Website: crate-barrel
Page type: delivery-shipping
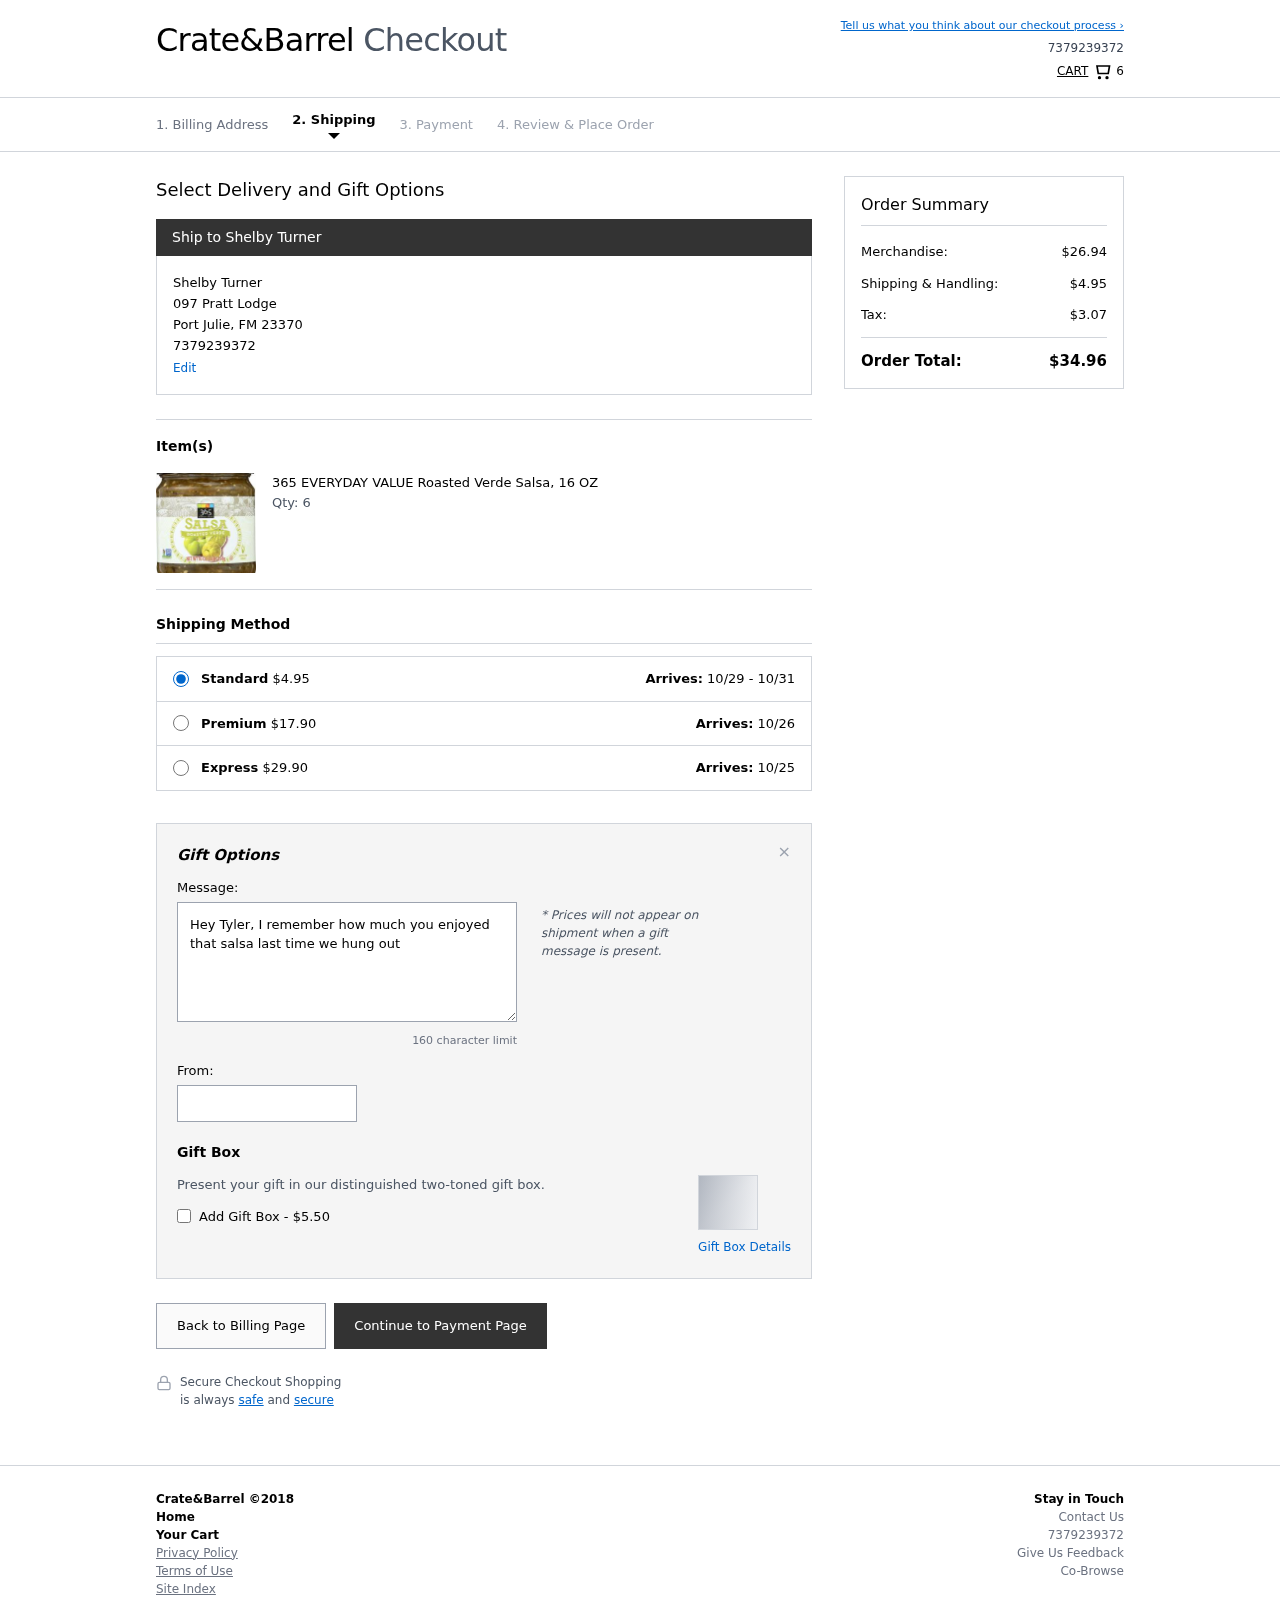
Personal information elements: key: PII_CITY
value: Port Julie
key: PII_FULLNAME
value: Shelby Turner
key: PII_PHONE
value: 7379239372
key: PII_POSTCODE
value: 23370
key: PII_STATE_ABBR
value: FM
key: PII_STREET
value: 097 Pratt Lodge
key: PII_FIRSTNAME
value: Shelby
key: PII_LASTNAME
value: Turner
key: PII_FULLNAME2
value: Shelby Turner
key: PII_FULLNAME3
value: Shelby Turner
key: PII_FIRSTNAME2
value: Shelby
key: PII_FIRSTNAME3
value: Shelby
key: PII_LASTNAME2
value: Turner
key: PII_LASTNAME3
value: Turner
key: PII_FIRSTNAME_DERIVED
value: Shelby
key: PII_LASTNAME_DERIVED
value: Turner
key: PII_FULLNAME_DERIVED
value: Shelby Turner
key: PII_NAME_FULL_DERIVED
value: Shelby Turner
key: PII_PHONE_LINE
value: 9372
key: PII_PHONE_SUFFIX
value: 9372
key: PII_PHONE2
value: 7379239372
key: PII_PHONE3
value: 7379239372
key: PII_PHONE_NUMERIC
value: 7379239372
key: PII_PHONE_LINE_NUMERIC
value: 9372
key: PII_PHONE_SUFFIX_NUMERIC
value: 9372
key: PII_PHONE2_NUMERIC
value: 7379239372
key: PII_PHONE3_NUMERIC
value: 7379239372
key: PII_PHONE_DIGITS
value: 7379239372
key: PII_PHONE_LAST4
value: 9372
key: PII_GIFT_MESSAGE
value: Hey Tyler, I remember how much you enjoyed that salsa last time we hung out, so I couldn’t resist picking this up for you! Hope it adds a little extra flavor to your next snack night. Enjoy!
Shelby
Product elements: key: PRODUCT1_NAME
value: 365 EVERYDAY VALUE Roasted Verde Salsa, 16 OZ
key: PRODUCT1_QUANTITY
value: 6
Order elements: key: ORDER_NUM_ITEMS
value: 6
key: ORDER_SHIPPING_COST
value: $4.95
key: ORDER_DELIVERY_DATE
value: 10/29 - 10/31
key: PREMIUM_SHIPPING_COST
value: $17.90
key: PREMIUM_DELIVERY_DATE
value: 10/26
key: EXPRESS_SHIPPING_COST
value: $29.90
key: EXPRESS_DELIVERY_DATE
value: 10/25
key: ORDER_SUBTOTAL
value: $26.94
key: ORDER_SHIPPING_COST2
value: $4.95
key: ORDER_TAX
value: $3.07
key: ORDER_TOTAL
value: $34.96